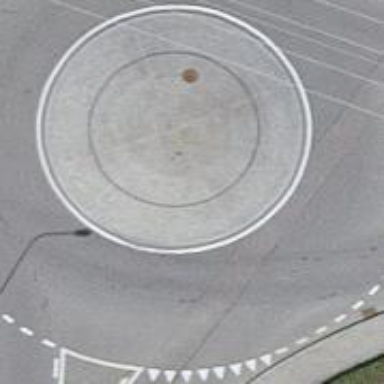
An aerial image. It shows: Tertiary road leading to roundabout junction.